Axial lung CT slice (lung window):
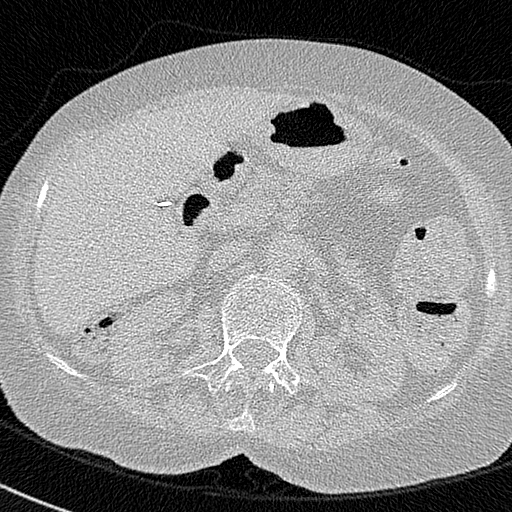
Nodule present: no